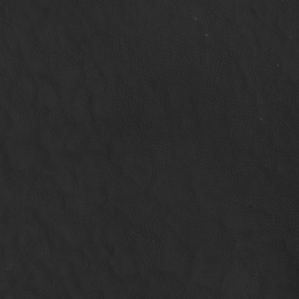
Label: non_frost